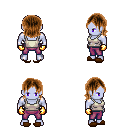
a pixel art fantasy rpg character, male body template, dark elf, purple skin, white pirate shirt, magenta pants, brown long bangs hairstyle, gold gloves, brown slippers, four views (front, back, left, right), 2x2 character sprite sheet, small pixel art, hard edges, no anti-aliasing